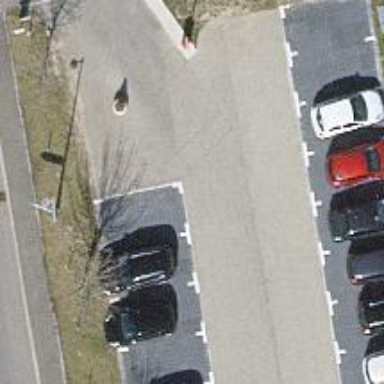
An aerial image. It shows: Road serving as parking aisle.